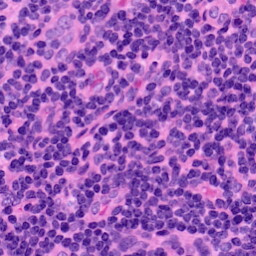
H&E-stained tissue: LymphNode